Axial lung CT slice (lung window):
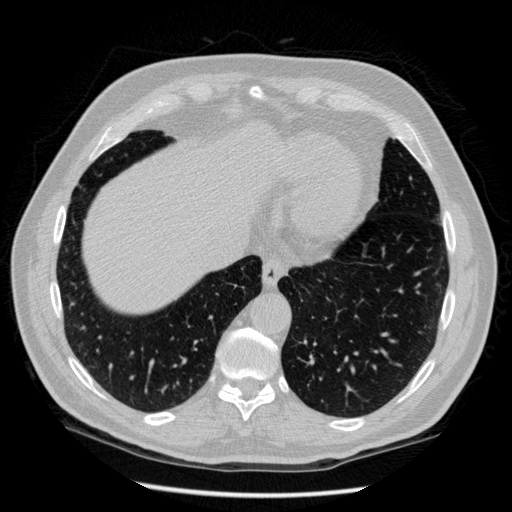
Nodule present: no